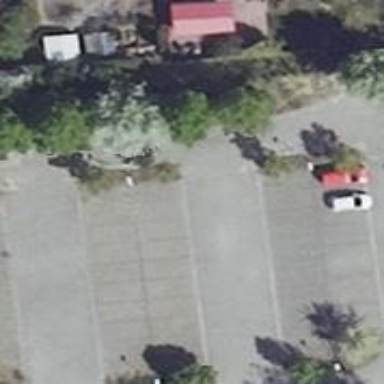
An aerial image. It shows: Parking aisle designated as service road.